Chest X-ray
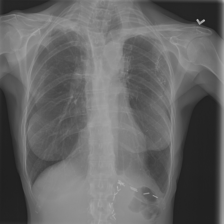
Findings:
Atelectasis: negative
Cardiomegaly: negative
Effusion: negative
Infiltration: negative
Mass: negative
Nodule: negative
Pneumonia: negative
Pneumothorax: negative
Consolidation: negative
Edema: negative
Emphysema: negative
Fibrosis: negative
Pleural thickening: negative
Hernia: negative